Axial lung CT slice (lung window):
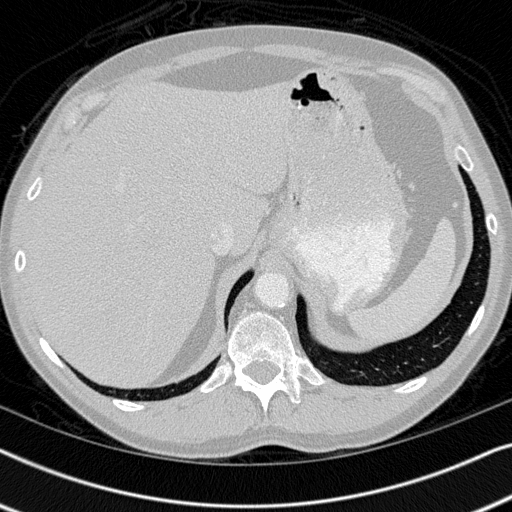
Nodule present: no